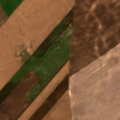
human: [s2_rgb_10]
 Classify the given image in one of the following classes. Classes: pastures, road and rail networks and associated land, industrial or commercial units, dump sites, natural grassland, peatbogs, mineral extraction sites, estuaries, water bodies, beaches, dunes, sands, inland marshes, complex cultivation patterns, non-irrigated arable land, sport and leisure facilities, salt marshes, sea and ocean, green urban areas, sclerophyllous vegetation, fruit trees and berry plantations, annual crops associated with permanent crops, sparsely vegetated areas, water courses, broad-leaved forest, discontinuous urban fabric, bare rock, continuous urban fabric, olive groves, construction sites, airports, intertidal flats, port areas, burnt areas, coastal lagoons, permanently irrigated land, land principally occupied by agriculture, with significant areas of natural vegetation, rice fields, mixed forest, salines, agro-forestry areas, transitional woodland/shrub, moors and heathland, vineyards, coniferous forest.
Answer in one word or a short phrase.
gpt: non-irrigated arable land